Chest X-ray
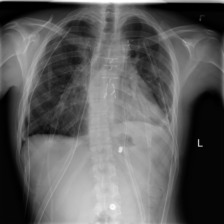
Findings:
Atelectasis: negative
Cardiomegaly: negative
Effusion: negative
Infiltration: negative
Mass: negative
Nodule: negative
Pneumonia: negative
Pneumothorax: positive
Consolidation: negative
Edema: negative
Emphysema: negative
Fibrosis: negative
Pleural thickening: negative
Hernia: negative